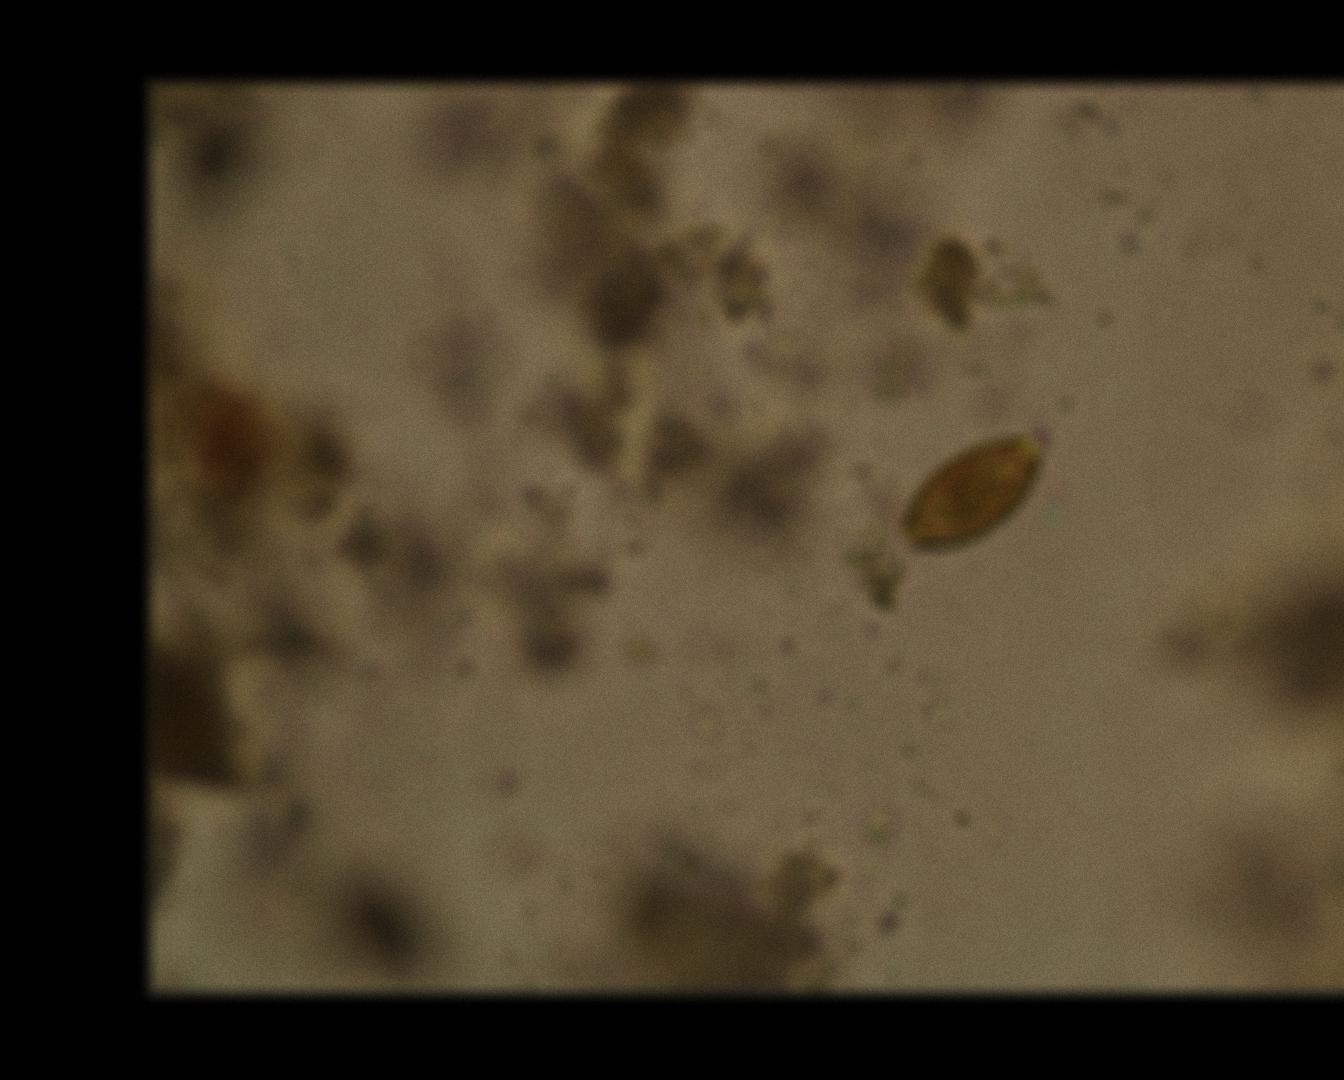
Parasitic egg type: Trichuris trichiura